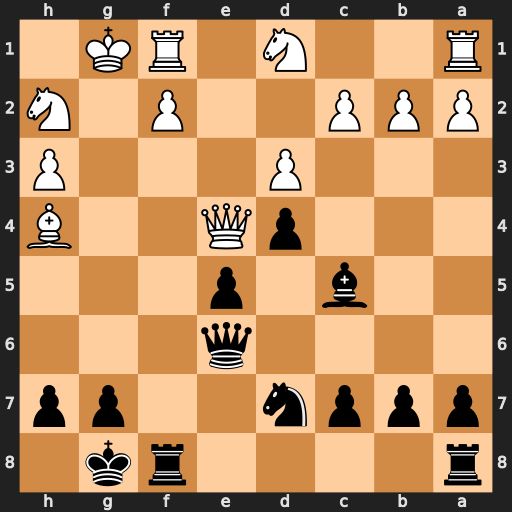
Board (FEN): r4rk1/pppn2pp/4q3/2b1p3/3pQ2B/3P3P/PPP2P1N/R2N1RK1
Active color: b
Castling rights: -
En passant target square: -
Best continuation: Rf4 Qxb7 Rb8 Qg2 Rxh4